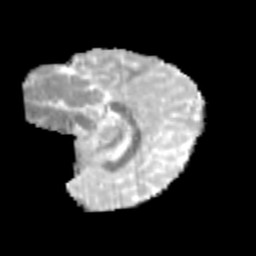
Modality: MD
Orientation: sagittal
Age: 9
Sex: female
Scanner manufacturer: siemens
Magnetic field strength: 3 T
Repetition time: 3.8 s
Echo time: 0.07 s